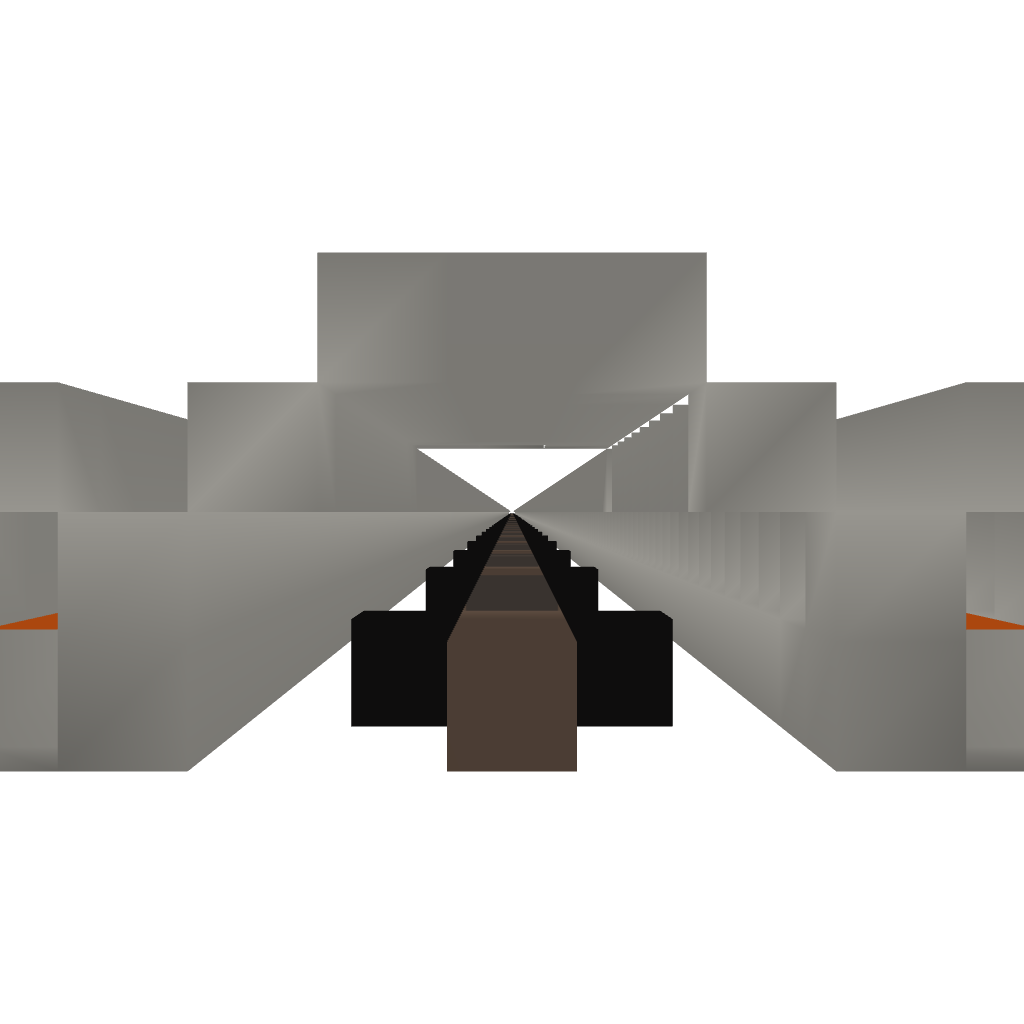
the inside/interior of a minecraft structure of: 1000x11 Lava Tunnel